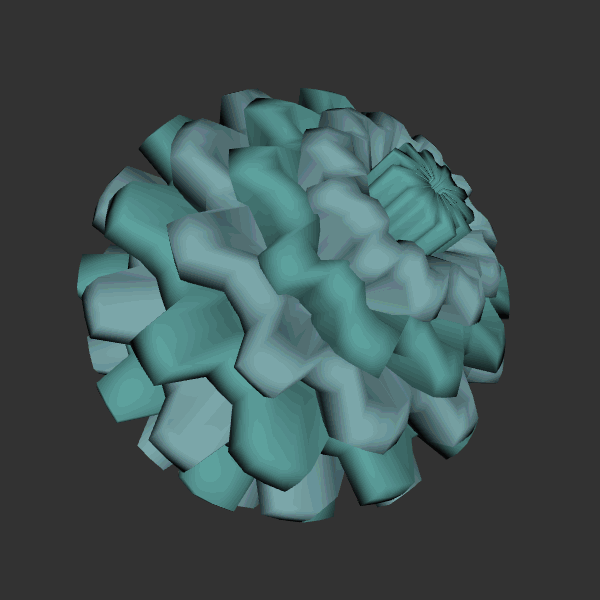
Background: dark